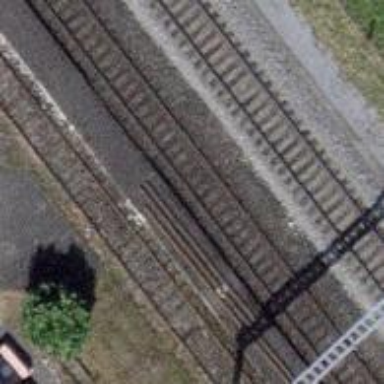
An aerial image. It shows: Single railway track with electrified contact line.